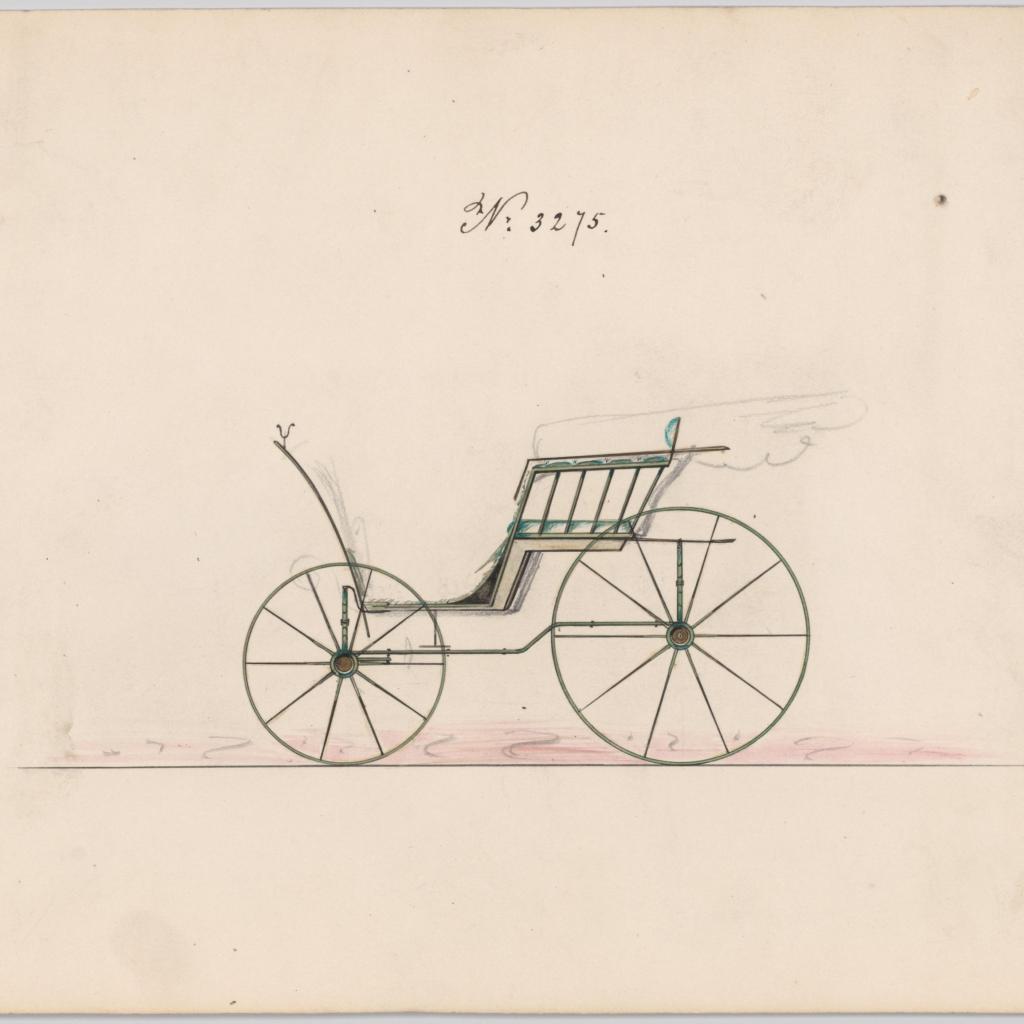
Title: Design for Pony Phaeton, no. 3275
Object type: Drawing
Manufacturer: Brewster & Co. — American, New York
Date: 1876
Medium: graphite, pen and black ink, watercolor and gouache
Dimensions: Sheet: 6 3/8 x 9 1/4 in. (16.2 x 23.5 cm)
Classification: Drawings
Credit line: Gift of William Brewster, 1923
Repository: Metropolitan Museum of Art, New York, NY